Field crop: maize
Growth stage: 1
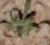
Species: atriplex